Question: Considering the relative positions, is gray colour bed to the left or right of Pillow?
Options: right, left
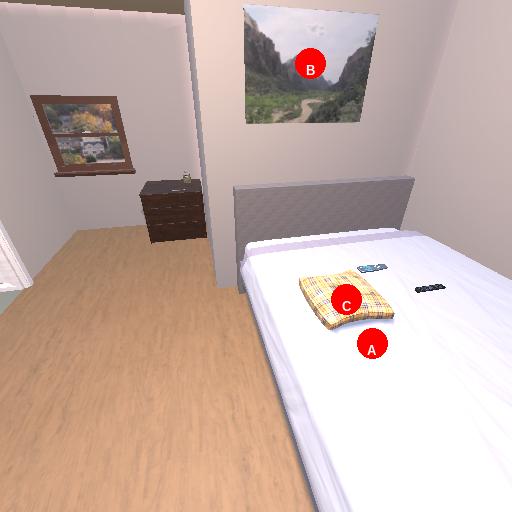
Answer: right